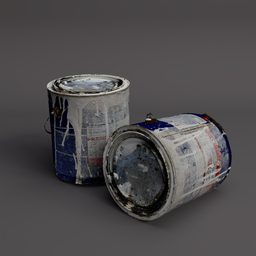
Label: tools